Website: slack
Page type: payment
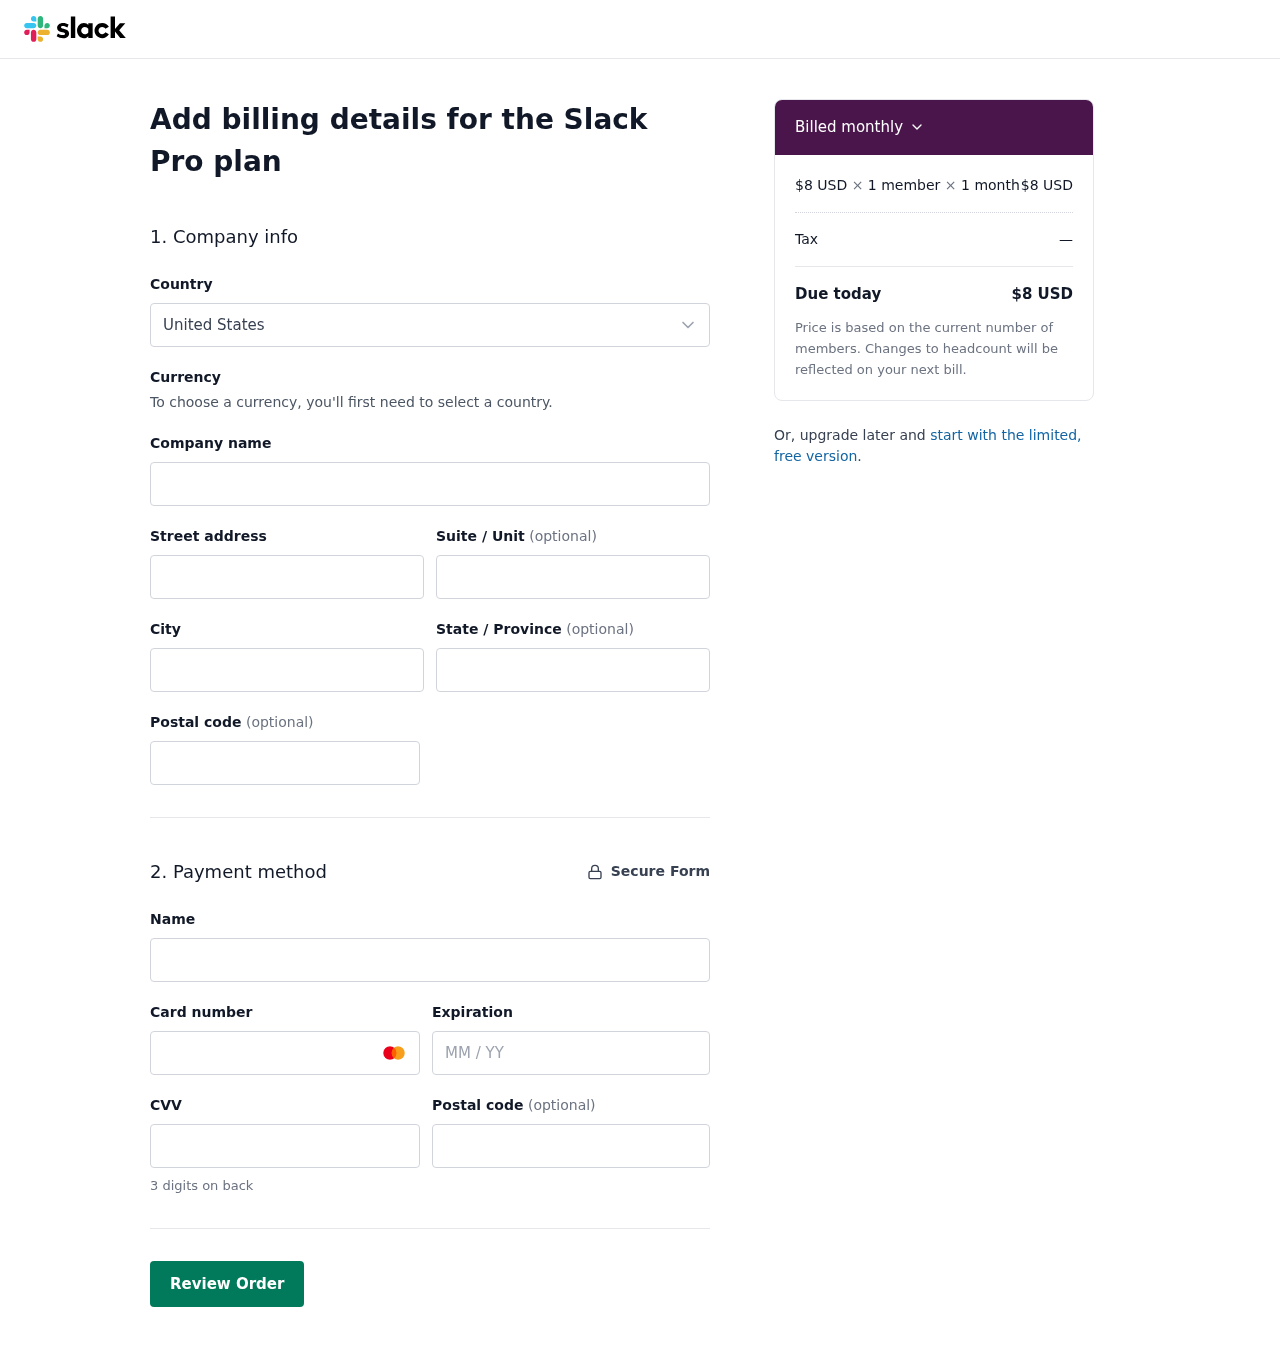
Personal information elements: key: PII_COUNTRY
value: United States
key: PII_STREET
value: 8605 Jeremy Ports Suite 240
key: PII_CITY
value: Davisbury
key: PII_STATE
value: South Carolina
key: PII_POSTCODE
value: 27371
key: PII_FULLNAME
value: Shannon Moody
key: PII_CARD_NUMBER
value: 2255 7145 2961 7601
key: PII_CARD_EXPIRY
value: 11/28
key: PII_CARD_CVV
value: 737
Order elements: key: ORDER_PRICE_PER_MEMBER
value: $8 USD
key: ORDER_NUM_MEMBERS
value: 1 member
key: ORDER_NUM_MONTHS
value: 1 month
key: ORDER_SUBTOTAL
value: $8 USD
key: ORDER_TAX
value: —
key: ORDER_TOTAL
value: $8 USD